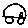
Label: car